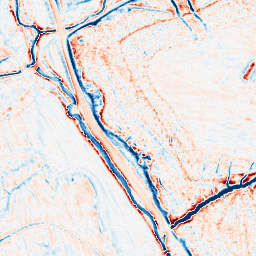
Category: edge_preserving
Decomposition family: anisotropic_diffusion
Decomposition parameters: iterations: 20
kappa: 50
gamma: 0.15
Upsampling method: bspline
Upsampling parameters: scale: 2
Upsampling scale: 2